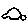
Label: car